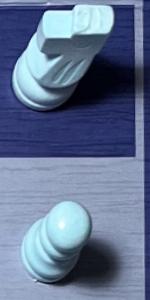
Label: Pawn_White